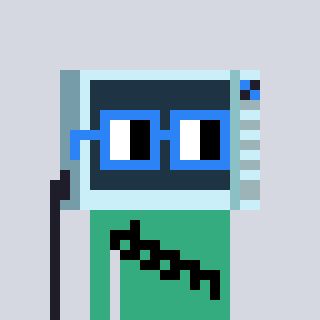
a pixel art character with square blue glasses, a microwave-shaped head and a teal-colored body on a cool background